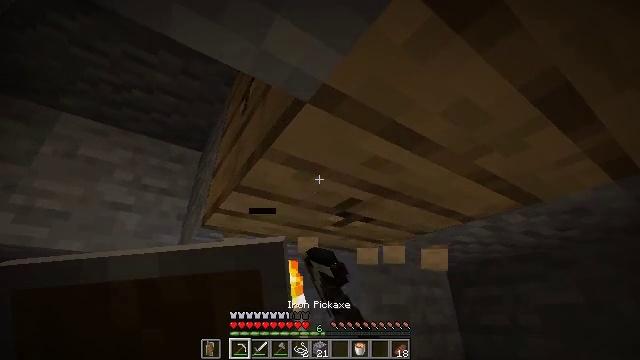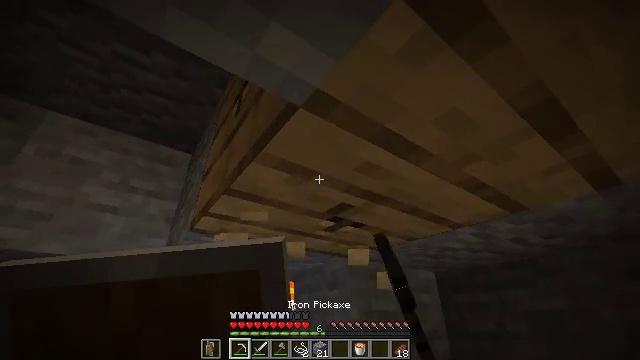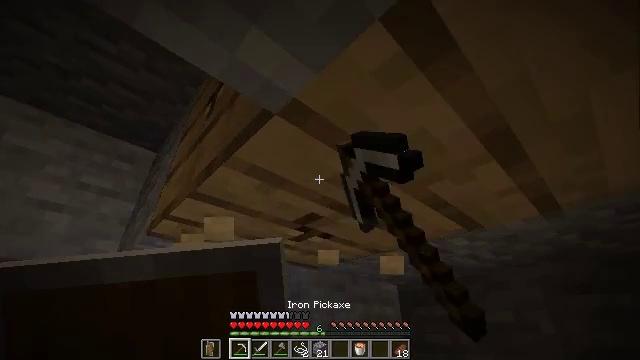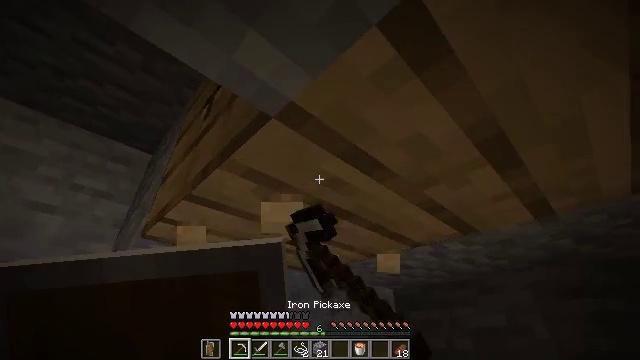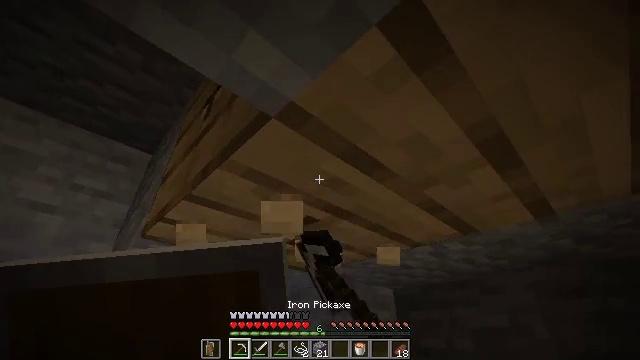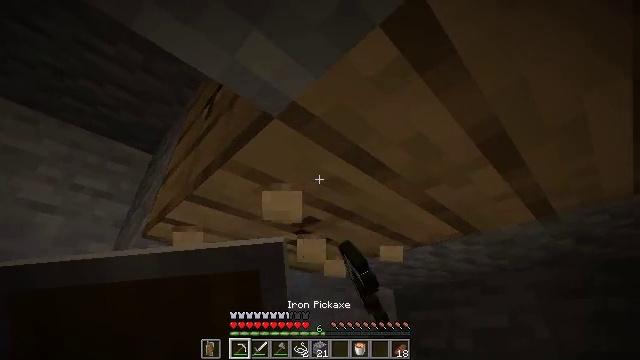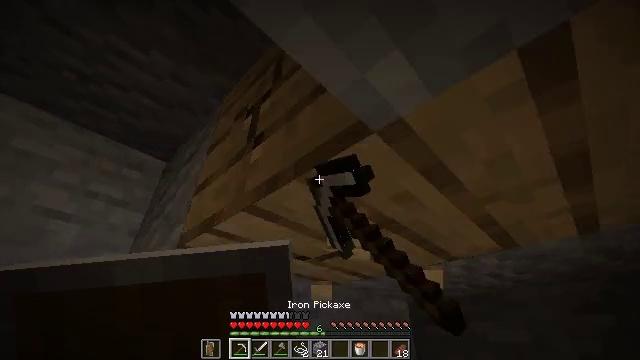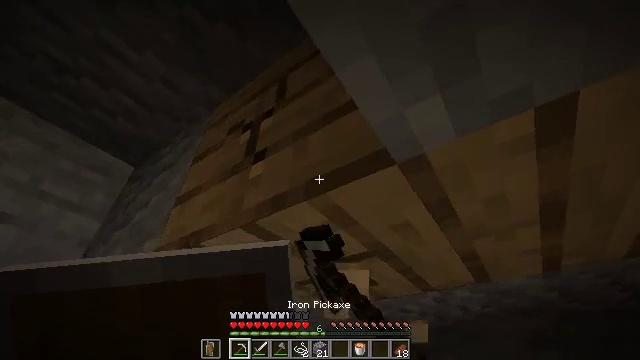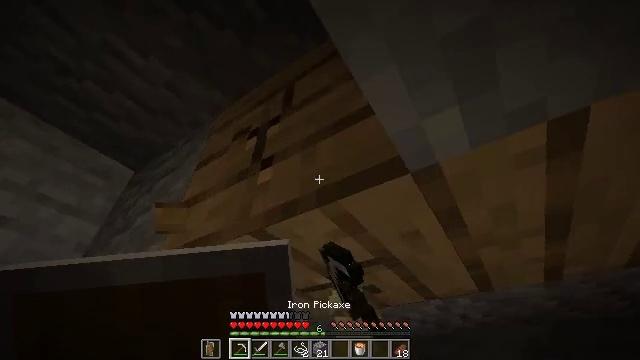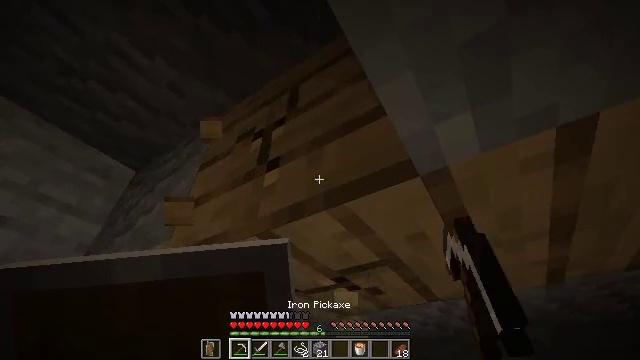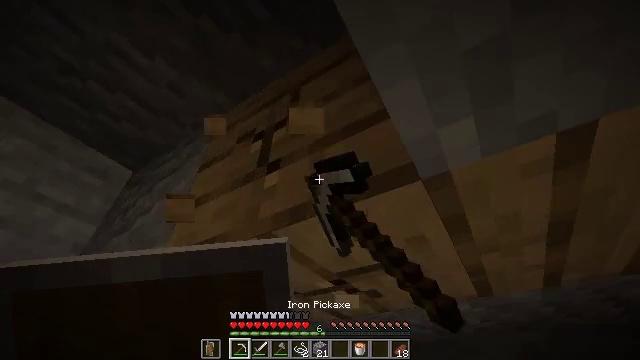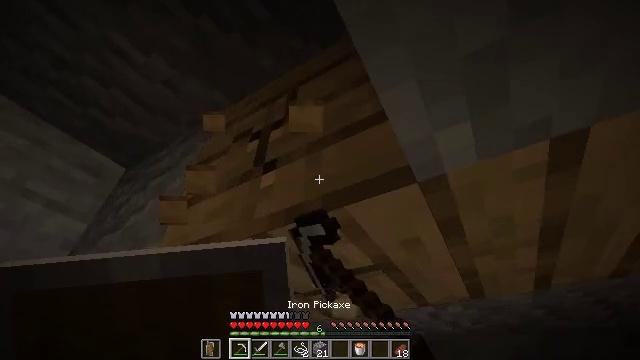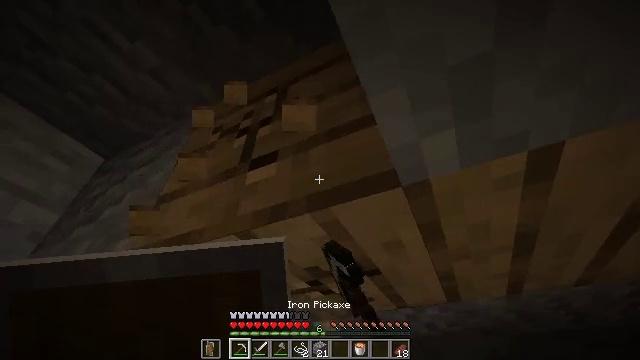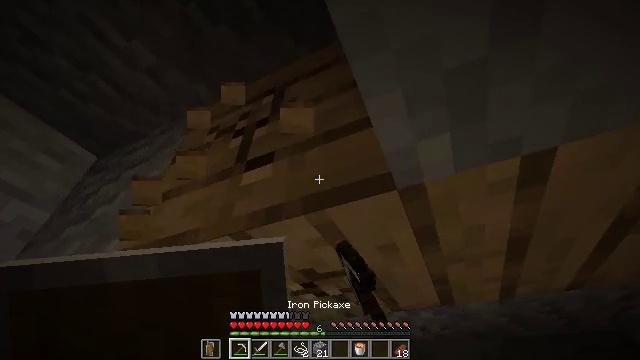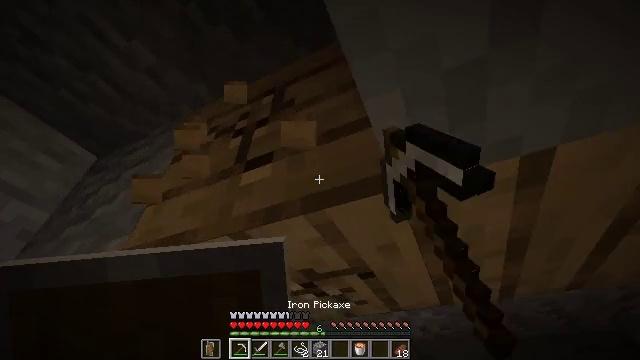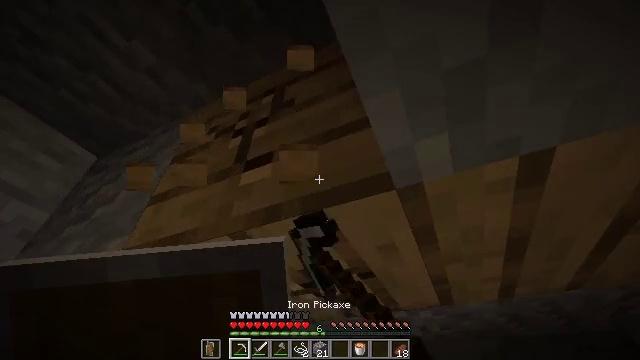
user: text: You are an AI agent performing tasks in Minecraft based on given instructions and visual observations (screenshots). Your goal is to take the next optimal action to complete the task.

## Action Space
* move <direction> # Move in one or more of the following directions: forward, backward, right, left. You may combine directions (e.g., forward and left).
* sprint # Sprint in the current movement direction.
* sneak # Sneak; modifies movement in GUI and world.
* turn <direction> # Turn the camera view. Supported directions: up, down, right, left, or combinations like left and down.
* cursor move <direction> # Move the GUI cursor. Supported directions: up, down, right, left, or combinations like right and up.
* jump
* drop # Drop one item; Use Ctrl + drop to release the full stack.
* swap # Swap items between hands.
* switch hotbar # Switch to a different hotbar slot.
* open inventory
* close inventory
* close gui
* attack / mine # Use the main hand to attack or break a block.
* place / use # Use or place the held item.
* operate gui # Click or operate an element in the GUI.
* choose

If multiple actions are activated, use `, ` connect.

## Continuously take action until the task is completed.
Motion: motion action
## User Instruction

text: Mine planks.
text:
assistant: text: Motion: turn right and up, attack / mine
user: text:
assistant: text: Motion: turn right and up, attack / mine
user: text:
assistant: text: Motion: attack / mine
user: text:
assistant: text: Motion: attack / mine
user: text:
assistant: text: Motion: move left, attack / mine
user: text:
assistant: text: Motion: move left, turn right and up, attack / mine
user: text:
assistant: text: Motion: turn right and up, attack / mine
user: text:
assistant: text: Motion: turn right and up, attack / mine
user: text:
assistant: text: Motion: attack / mine
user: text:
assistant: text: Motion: attack / mine
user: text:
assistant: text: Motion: turn right, attack / mine
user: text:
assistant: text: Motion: turn right, attack / mine
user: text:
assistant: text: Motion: turn right, attack / mine
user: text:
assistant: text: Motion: attack / mine
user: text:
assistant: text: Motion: attack / mine
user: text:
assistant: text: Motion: attack / mine
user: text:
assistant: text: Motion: turn left, attack / mine
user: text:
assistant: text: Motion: turn left, attack / mine
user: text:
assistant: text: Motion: turn left, attack / mine
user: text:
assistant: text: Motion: attack / mine
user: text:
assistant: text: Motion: attack / mine
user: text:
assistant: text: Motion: attack / mine
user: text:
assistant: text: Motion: attack / mine
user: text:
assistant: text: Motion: attack / mine
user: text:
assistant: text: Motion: attack / mine
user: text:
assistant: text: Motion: attack / mine
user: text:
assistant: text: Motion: attack / mine
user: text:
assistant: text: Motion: attack / mine
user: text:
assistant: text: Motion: attack / mine
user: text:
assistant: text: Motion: attack / mine